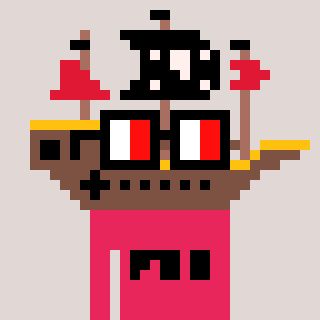
a pixel art character with square glasses with black frames and red eyes, a pirateship-shaped head and a redpinkish-colored body on a warm background